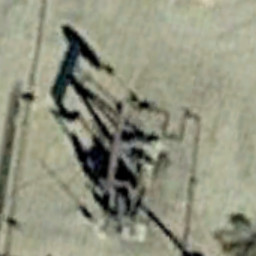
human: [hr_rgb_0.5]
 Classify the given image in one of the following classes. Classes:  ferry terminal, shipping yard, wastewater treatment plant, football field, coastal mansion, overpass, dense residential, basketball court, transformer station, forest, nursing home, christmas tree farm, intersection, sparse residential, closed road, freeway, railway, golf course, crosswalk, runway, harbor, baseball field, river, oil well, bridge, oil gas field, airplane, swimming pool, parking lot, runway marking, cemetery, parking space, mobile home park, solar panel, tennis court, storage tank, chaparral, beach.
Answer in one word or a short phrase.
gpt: oil well